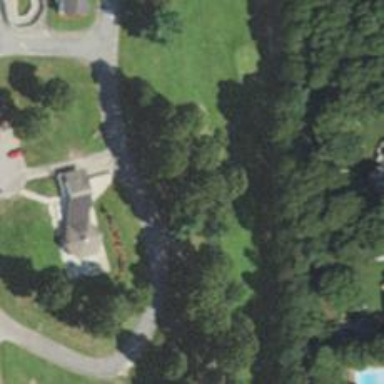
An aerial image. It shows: Path for both road and golf.